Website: walmart
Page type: address-validator
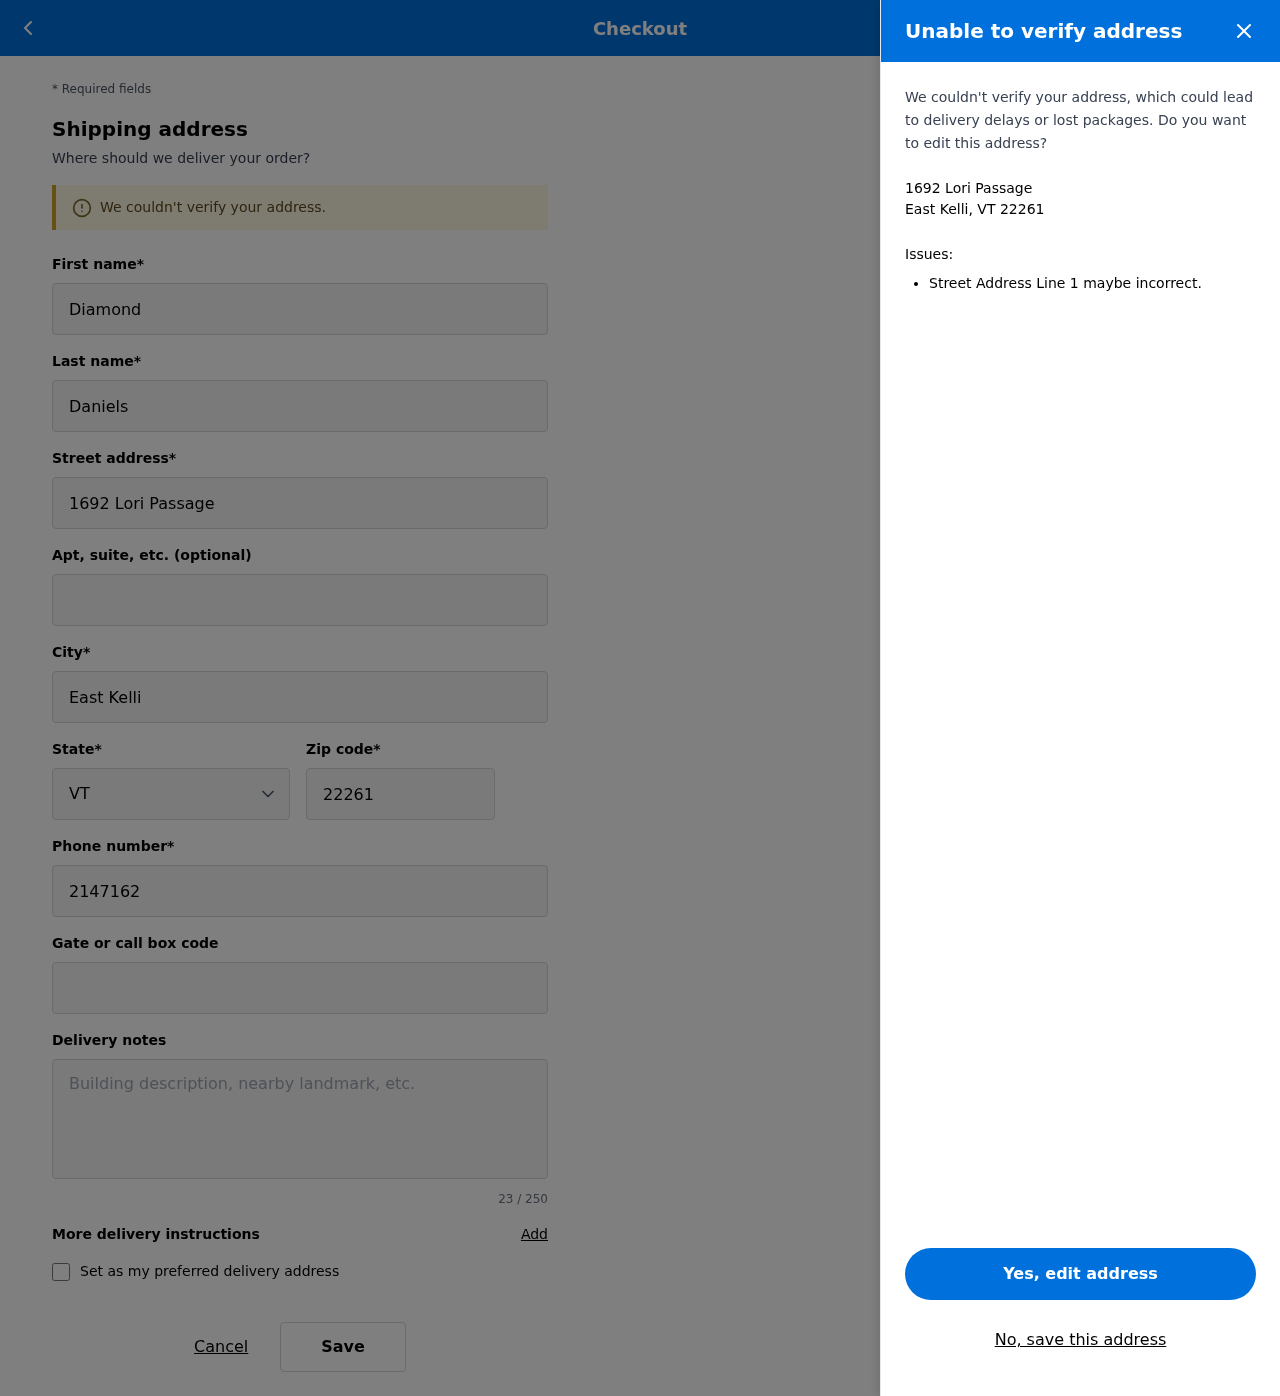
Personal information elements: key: PII_CITY_STATE_ZIP
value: East Kelli, VT 22261
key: PII_DELIVERY_INSTRUCTIONS
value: Place in package locker
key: PII_STATE_ABBR
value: VT
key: PII_STREET
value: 1692 Lori Passage
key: PII_FIRSTNAME
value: Diamond
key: PII_LASTNAME
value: Daniels
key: PII_CITY
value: East Kelli
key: PII_POSTCODE
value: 22261
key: PII_PHONE
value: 2147162190
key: PII_SECURITY_CODE
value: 63UA